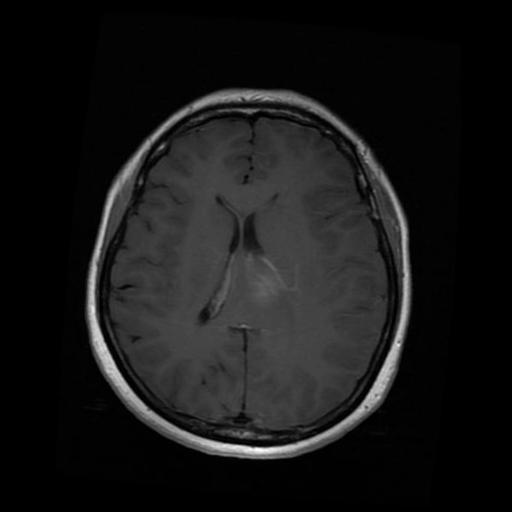
Label: meningioma